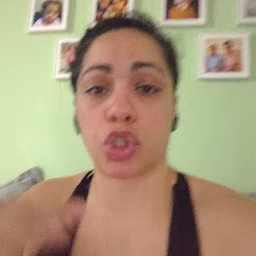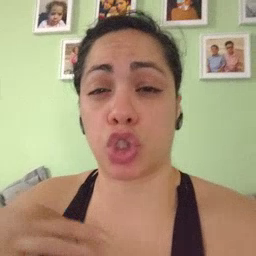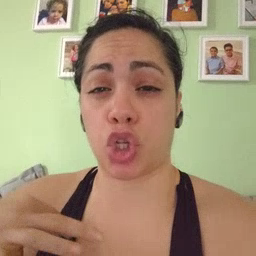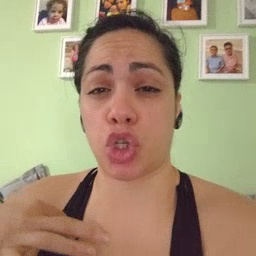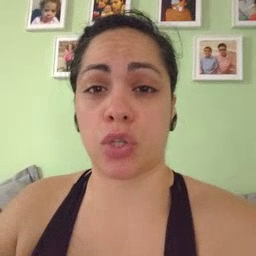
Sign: shirt